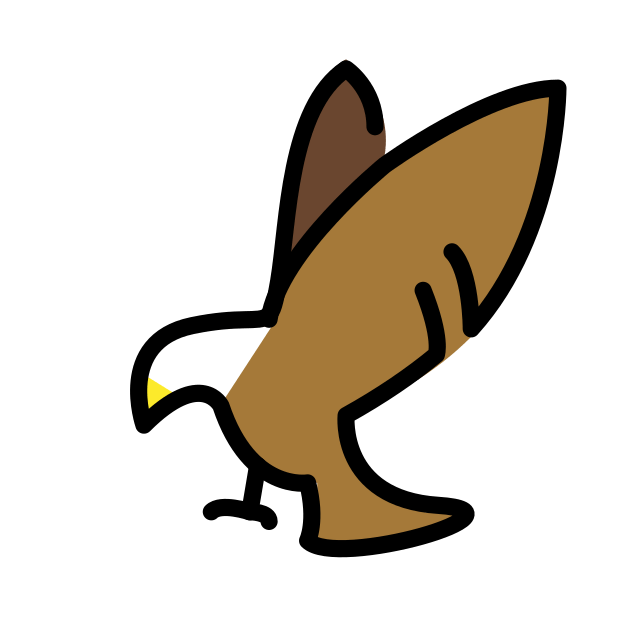
Emoji: 🦅
Name: eagle
Unicode: 0x1f985